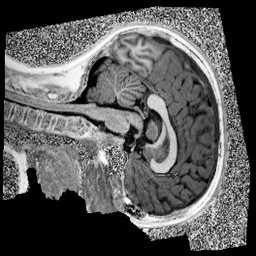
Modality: UNIT1
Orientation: sagittal
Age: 11
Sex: male
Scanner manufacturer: siemens
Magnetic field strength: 3 T
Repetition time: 4 s
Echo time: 0.00299 s